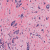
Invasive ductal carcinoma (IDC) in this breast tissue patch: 1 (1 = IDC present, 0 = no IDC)